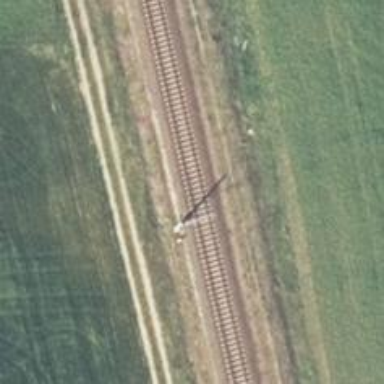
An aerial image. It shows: Railway milestone with catenary mast.